Interaction volume radius: 5 \u00c5
Interaction volume height: 15 \u00c5
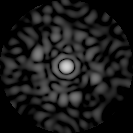
Disorder parameter: 0.8791